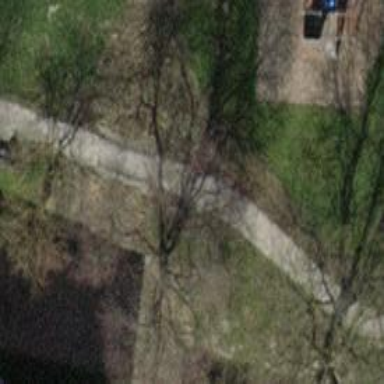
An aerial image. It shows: Footway with fine gravel surface.